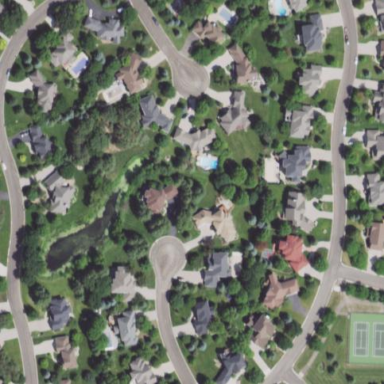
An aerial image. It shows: Single-family residential area.